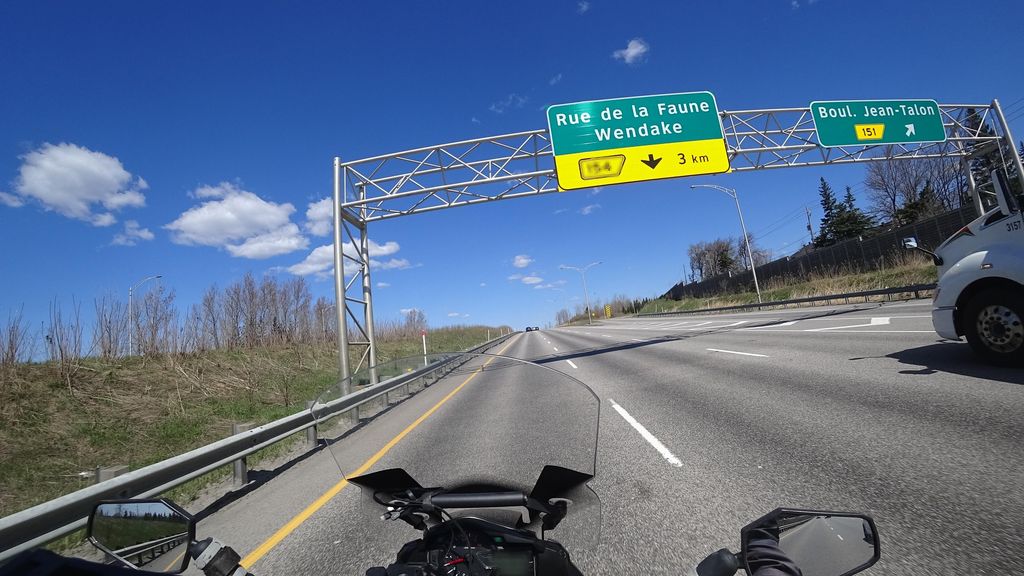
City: quebec_city